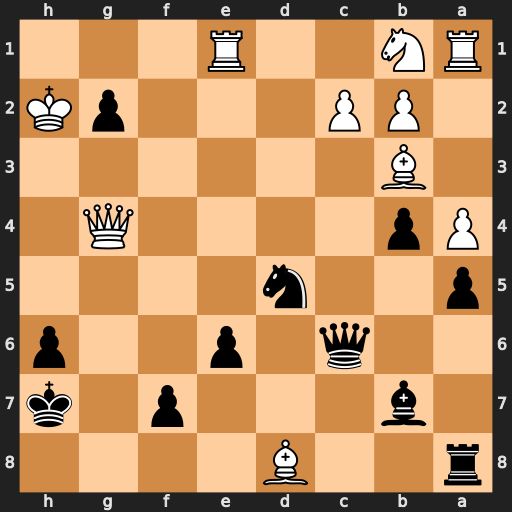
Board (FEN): r2B4/1b3p1k/2q1p2p/p2n4/Pp4Q1/1B6/1PP3pK/RN2R3
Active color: b
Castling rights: -
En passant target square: -
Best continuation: Rxd8 Qe4+ f5